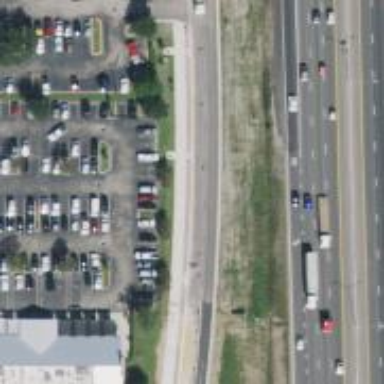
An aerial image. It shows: Secondary road with frontage road alongside.